Question: This happens whenever I try to move a project folder to a different location. This time I moved it from a team project that had a bunch of other projects into its own team project folder in TFS, the CSS for the HTML navbar page will stop working. It goes from a black bar with the page names to just this:

I haven't changed anything other than the local folder location. All folder location statements use ~/ so there shouldn't be any difference. I had to reload references so I figured that might have something to do with it, but I can't figure which one. My only solution before was to create a new project and copy the page code into it, but it really shouldn't take all that.
I'm just using the default navigation you get when you create a new .net web application. The page uses a site.master file, and the css is connected in the site.master to create the navbar:
'''
Default Page:
<%@ Page Language="C#" MasterPageFile="~/Site.Master" AutoEventWireup="true" CodeBehind="Default.aspx.cs" Inherits="BudgetMaster._Default" Title="Budget Master" %>
<%@ Register Assembly="AjaxControlToolkit" Namespace="AjaxControlToolkit" TagPrefix="ajaxToolkit" %>
<asp:Content ID="BodyContent" ContentPlaceHolderID="MainContent" runat="server">
Site.Master:
<%@ Master Language="C#" AutoEventWireup="true" CodeBehind="~/Site.Master.cs" Inherits="BudgetMaster.SiteMaster" %>
<!DOCTYPE html>
<html lang="en">
<head runat="server">
<meta charset="utf-8" />
<meta name="viewport" content="width=device-width, initial-scale=1.0" />
<title><%: Page.Title %></title>
<asp:PlaceHolder runat="server">
<%: Scripts.Render("~/bundles/modernizr") %>
</asp:PlaceHolder>
<webopt:bundlereference runat="server" path="~/Content/css" />
<link href="~/favicon.ico" rel="shortcut icon" type="image/x-icon" />
</head>
<body>
<form runat="server">
<asp:ScriptManager runat="server">
<Scripts>
<%--To learn more about bundling scripts in ScriptManager see https://go.microsoft.com/fwlink/?LinkID=301884 --%>
<%--Framework Scripts--%>
<asp:ScriptReference Name="MsAjaxBundle" />
<asp:ScriptReference Name="jquery" />
<asp:ScriptReference Name="bootstrap" />
<asp:ScriptReference Name="WebForms.js" Assembly="System.Web" Path="~/Scripts/WebForms/WebForms.js" />
<asp:ScriptReference Name="WebUIValidation.js" Assembly="System.Web" Path="~/Scripts/WebForms/WebUIValidation.js" />
<asp:ScriptReference Name="MenuStandards.js" Assembly="System.Web" Path="~/Scripts/WebForms/MenuStandards.js" />
<asp:ScriptReference Name="GridView.js" Assembly="System.Web" Path="~/Scripts/WebForms/GridView.js" />
<asp:ScriptReference Name="DetailsView.js" Assembly="System.Web" Path="~/Scripts/WebForms/DetailsView.js" />
<asp:ScriptReference Name="TreeView.js" Assembly="System.Web" Path="~/Scripts/WebForms/TreeView.js" />
<asp:ScriptReference Name="WebParts.js" Assembly="System.Web" Path="~/Scripts/WebForms/WebParts.js" />
<asp:ScriptReference Name="Focus.js" Assembly="System.Web" Path="~/Scripts/WebForms/Focus.js" />
<asp:ScriptReference Name="WebFormsBundle" />
<%--Site Scripts--%>
</Scripts>
</asp:ScriptManager>
<div class="navbar navbar-inverse navbar-fixed-top">
<div class="container">
<div class="navbar-header">
<button type="button" class="navbar-toggle" data-toggle="collapse" data-target=".navbar-collapse">
<span class="icon-bar"></span>
<span class="icon-bar"></span>
<span class="icon-bar"></span>
</button>
<a class="navbar-brand" runat="server" href="~/">Budget Master</a>
</div>
<div class="navbar-collapse collapse">
<ul class="nav navbar-nav">
<li><a runat="server" href="~/">Home</a></li>
<li><a runat="server" href="~/About">About</a></li>
<li><a runat="server" href="~/Contact">Contact</a></li>
</ul>
<p class="nav navbar-text navbar-right">Hello, <asp:LoginName runat="server" />!</p>
</div>
</div>
</div>
'''
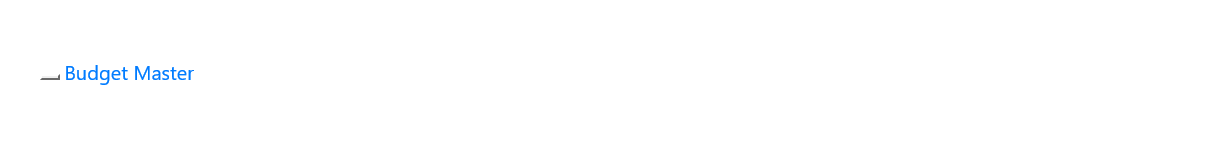
Answer: Ok so the Bootstrap.css file got overwritten somehow, maybe when I added a new reference to it, or by nuget maybe. It didn't have most of the code that the default file that is created would have. I copied the default Boostrap.css file code of the new application into my old one, and it worked.